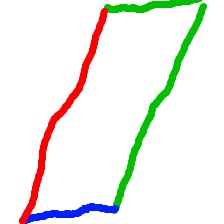
Shape: parallelogram